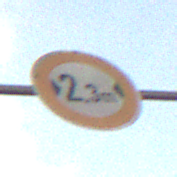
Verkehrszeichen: TatsaechlicheBreite2Komma3
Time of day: SunriseSunset
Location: Outdoor (Nature)
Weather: PartlyCloudy
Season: NotSpecified
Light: Natural